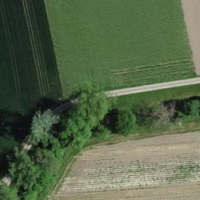
EUNIS habitat code: 52
Species observed at this site:
Dipsacus fullonum